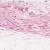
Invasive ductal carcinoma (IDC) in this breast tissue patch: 0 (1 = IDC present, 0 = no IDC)